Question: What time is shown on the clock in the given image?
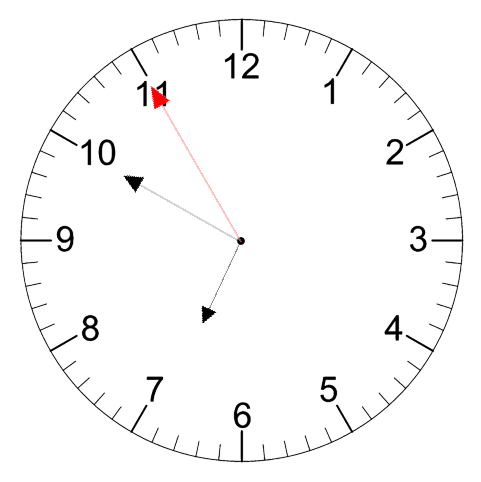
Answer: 06:49:55